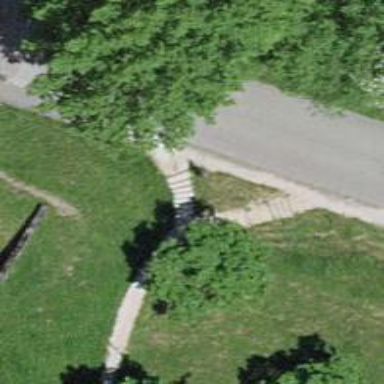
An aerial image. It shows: Gravel path with steps.